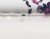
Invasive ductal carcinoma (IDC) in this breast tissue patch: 0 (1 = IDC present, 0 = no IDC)